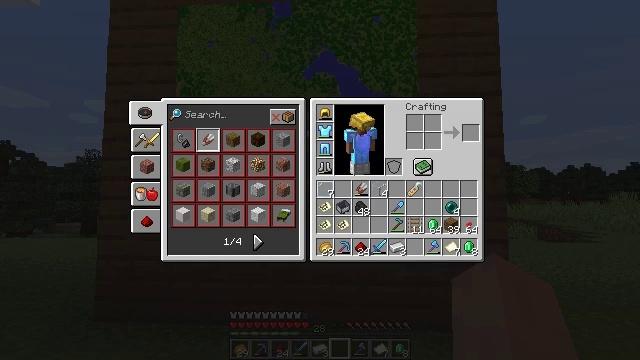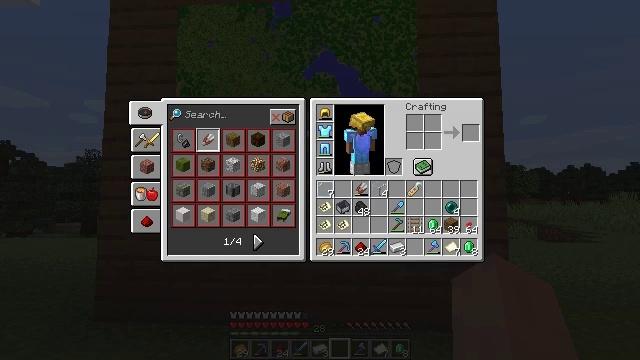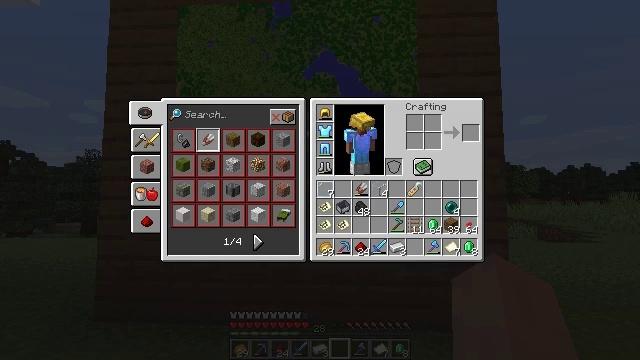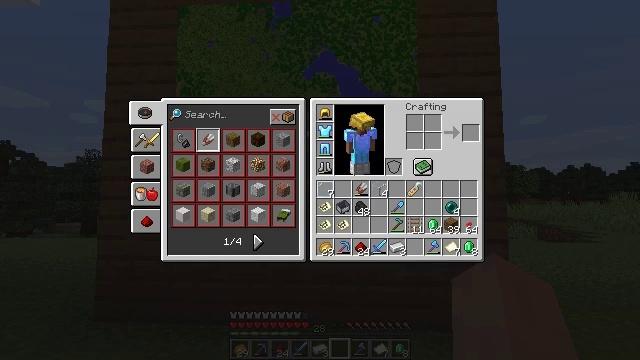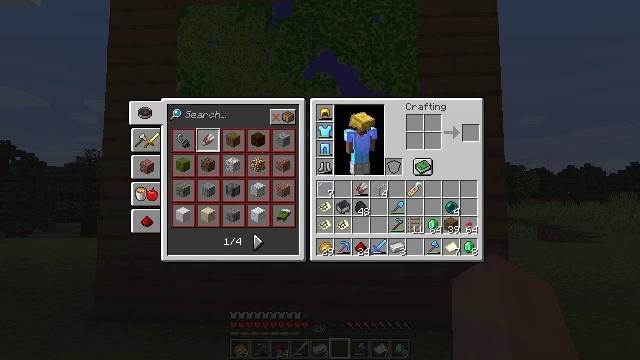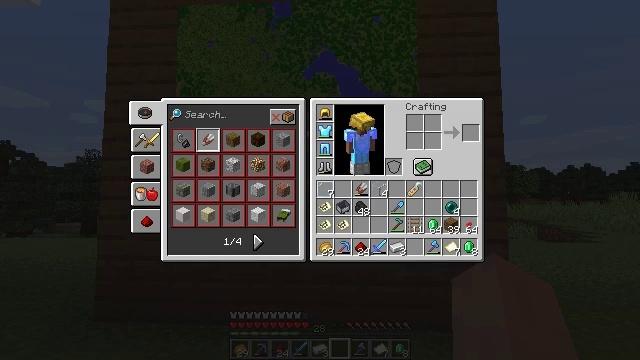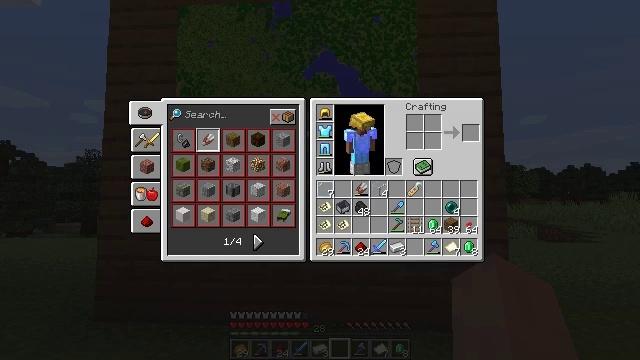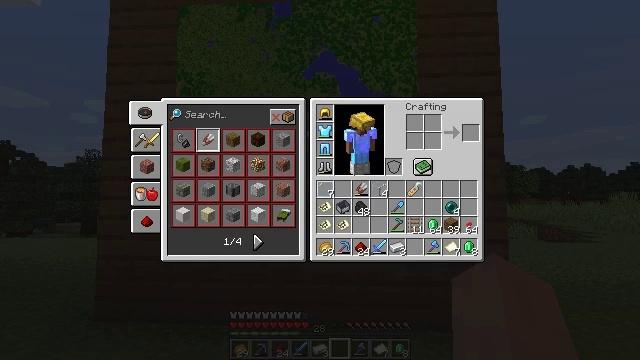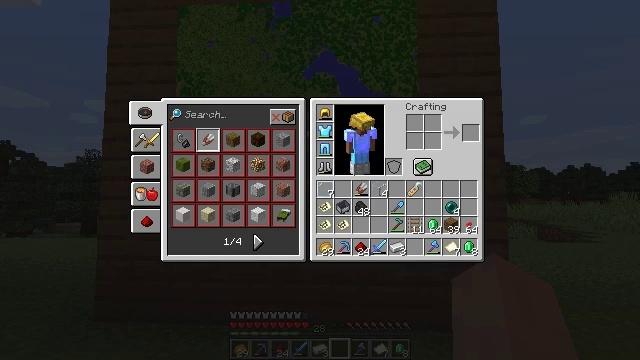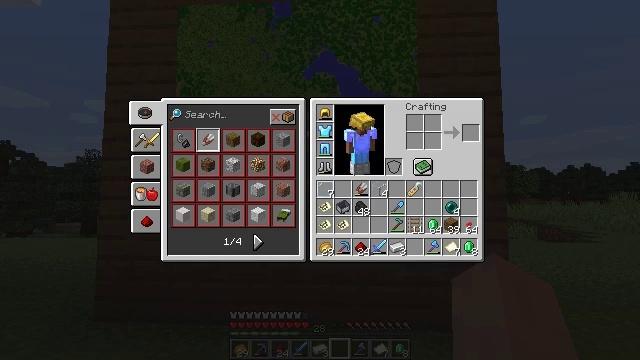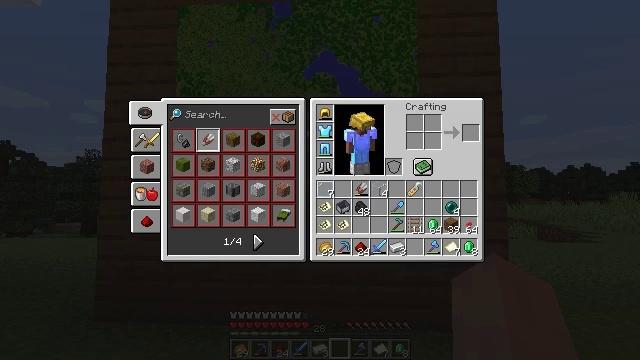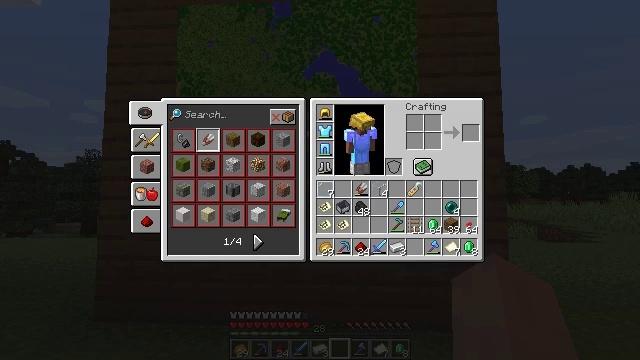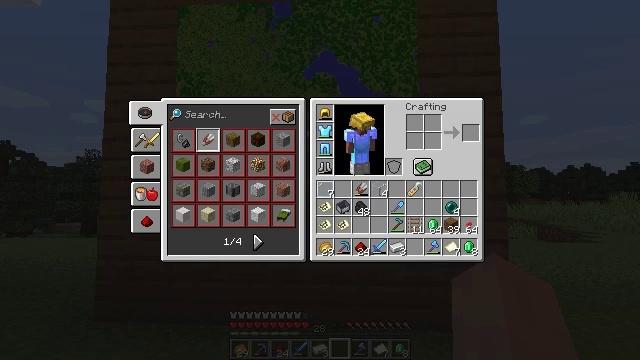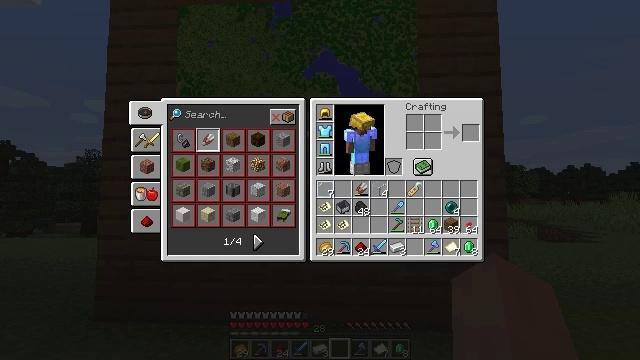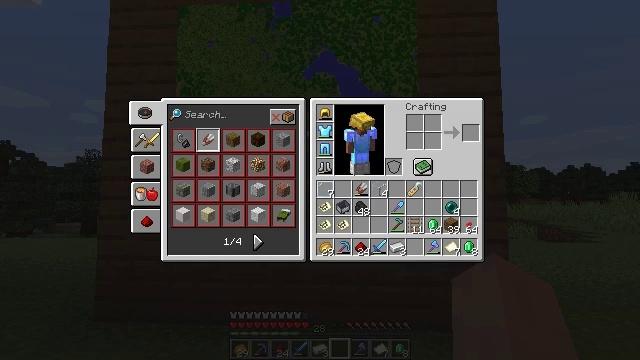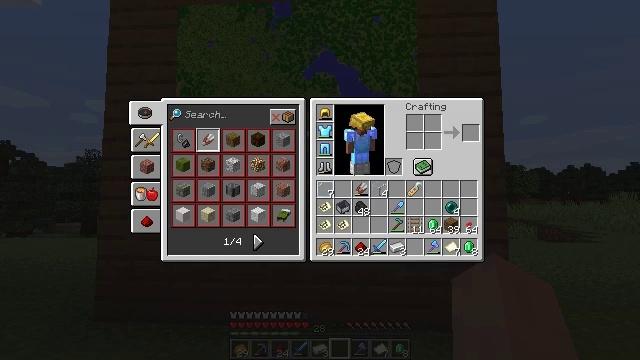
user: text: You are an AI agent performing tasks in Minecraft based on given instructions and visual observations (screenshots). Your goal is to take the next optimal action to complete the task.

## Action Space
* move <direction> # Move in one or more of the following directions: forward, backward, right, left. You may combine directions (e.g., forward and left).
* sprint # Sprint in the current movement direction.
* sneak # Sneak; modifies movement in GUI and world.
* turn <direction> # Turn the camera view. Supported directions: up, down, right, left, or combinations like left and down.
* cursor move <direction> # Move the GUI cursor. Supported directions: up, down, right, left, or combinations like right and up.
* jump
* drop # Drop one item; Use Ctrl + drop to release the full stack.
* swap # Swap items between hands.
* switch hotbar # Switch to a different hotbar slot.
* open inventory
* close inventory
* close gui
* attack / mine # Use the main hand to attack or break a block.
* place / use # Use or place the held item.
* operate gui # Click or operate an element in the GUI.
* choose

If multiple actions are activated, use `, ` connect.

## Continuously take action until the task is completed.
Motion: motion action
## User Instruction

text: Combine sticks and leather in the crafting table for an item frame.
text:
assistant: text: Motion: no_op
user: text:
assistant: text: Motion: no_op
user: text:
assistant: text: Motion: no_op
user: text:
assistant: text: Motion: no_op
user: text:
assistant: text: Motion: no_op
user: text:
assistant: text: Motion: no_op
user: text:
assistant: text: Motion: no_op
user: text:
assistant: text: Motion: no_op
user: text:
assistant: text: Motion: no_op
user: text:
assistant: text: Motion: no_op
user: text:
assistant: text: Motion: no_op
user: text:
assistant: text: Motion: no_op
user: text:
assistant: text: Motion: no_op
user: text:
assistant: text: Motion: no_op
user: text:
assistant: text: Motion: no_op
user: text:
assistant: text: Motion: no_op
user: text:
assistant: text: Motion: no_op
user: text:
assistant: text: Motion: no_op
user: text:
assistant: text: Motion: no_op
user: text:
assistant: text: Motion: no_op
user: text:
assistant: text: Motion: no_op
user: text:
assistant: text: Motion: no_op
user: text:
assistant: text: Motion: no_op
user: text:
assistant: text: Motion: no_op
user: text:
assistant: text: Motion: no_op
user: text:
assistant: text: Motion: no_op
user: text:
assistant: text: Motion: no_op
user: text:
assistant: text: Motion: no_op
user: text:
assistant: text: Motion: no_op
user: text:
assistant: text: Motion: no_op